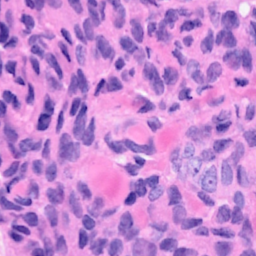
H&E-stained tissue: Breast